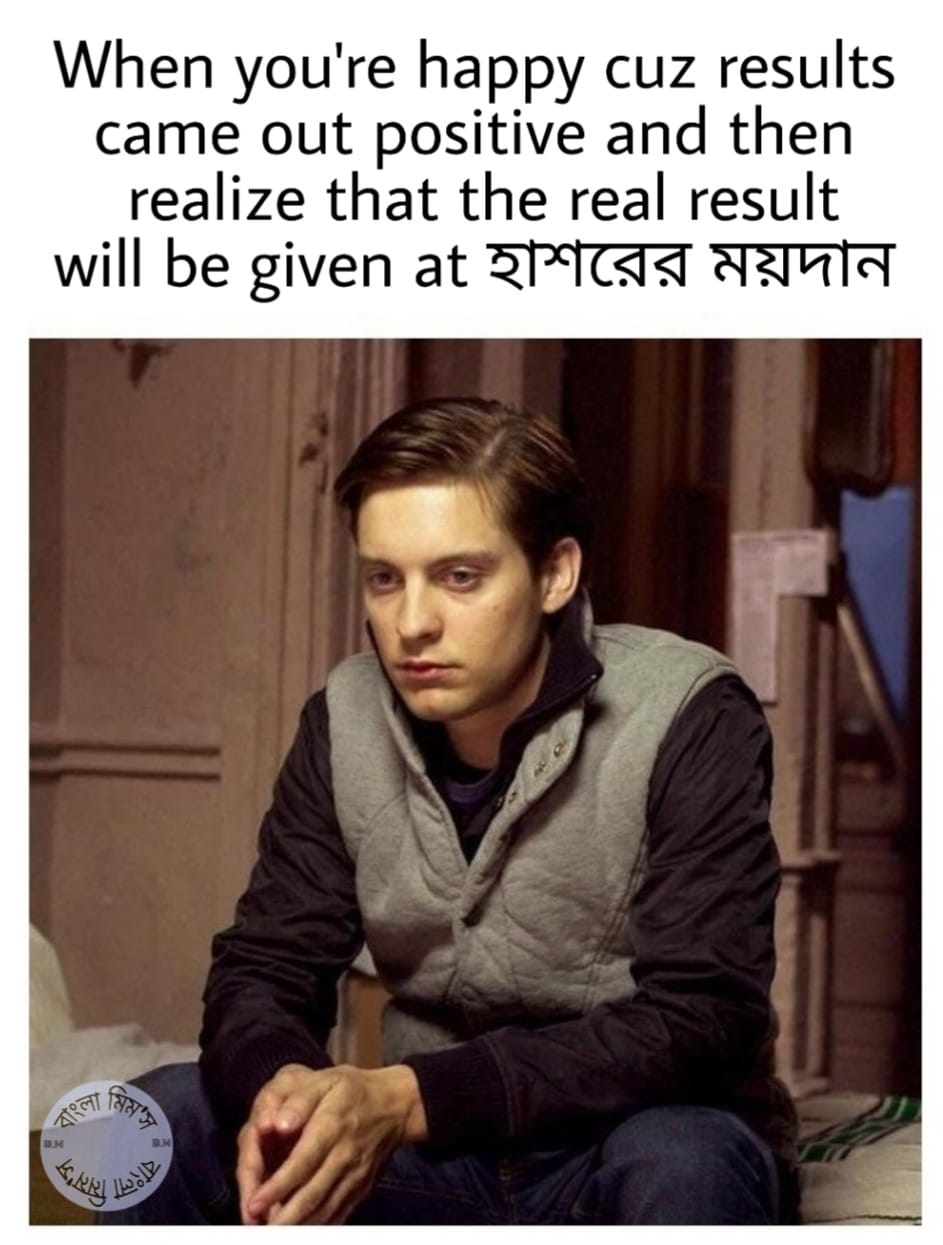
Caption: When you're happy cuz results came out positive and then realize that the real result will be given at হাশরের ময়দান
Label: non-hate